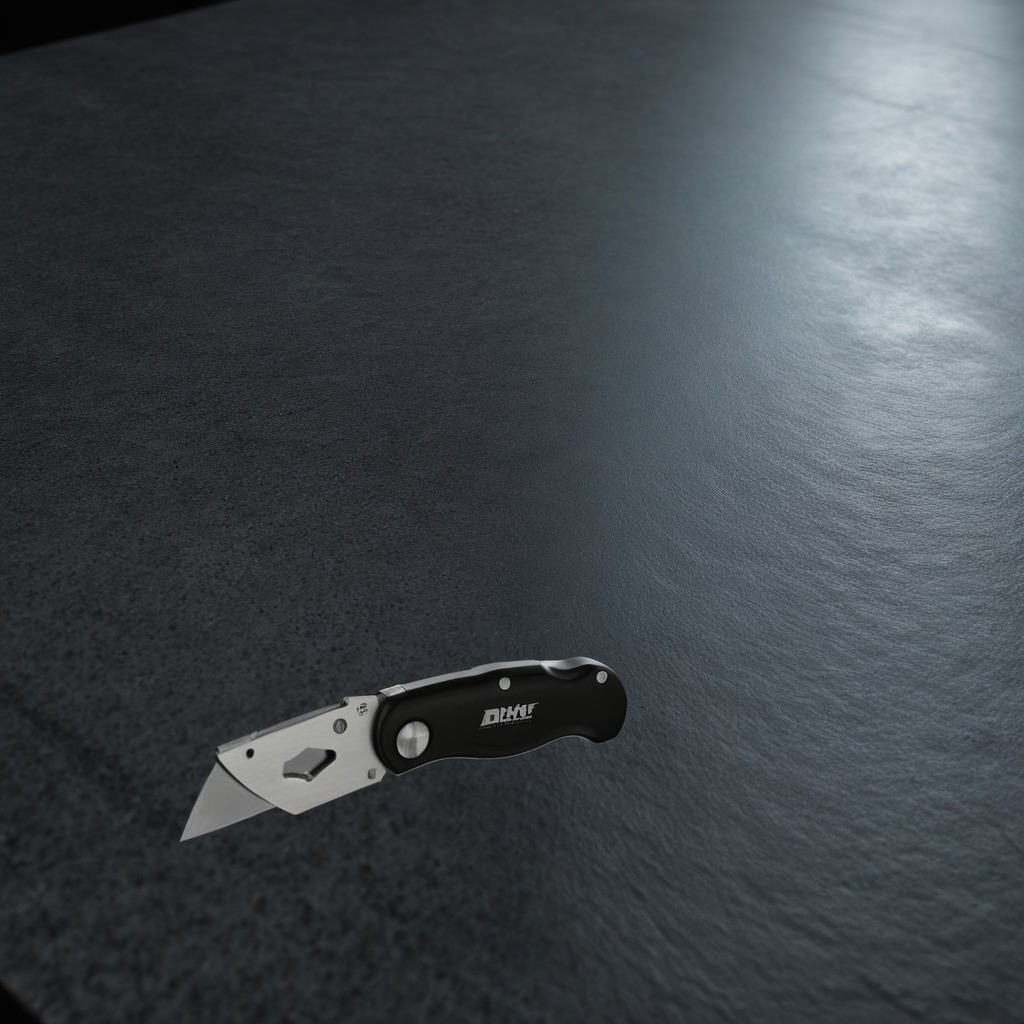
A utility knife lying on a clean granite table inside a workshop at night dim ambient light soft shadows worn but